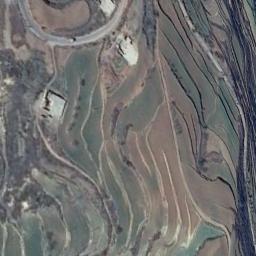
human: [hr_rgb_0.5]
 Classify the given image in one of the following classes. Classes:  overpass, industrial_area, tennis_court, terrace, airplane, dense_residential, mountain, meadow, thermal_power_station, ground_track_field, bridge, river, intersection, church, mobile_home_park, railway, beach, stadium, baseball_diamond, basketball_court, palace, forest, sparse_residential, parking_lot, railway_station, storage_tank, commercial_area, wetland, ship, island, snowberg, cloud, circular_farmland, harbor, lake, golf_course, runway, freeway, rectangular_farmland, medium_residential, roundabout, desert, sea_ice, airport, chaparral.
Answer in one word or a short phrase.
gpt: terrace